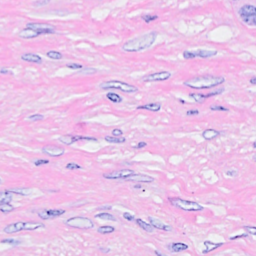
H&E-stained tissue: Breast